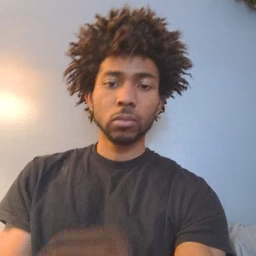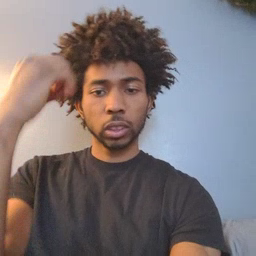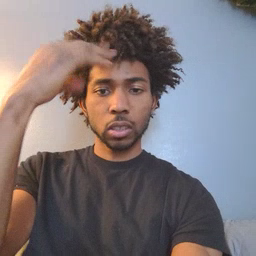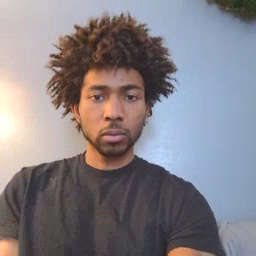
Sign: shower